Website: lowes
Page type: review-order
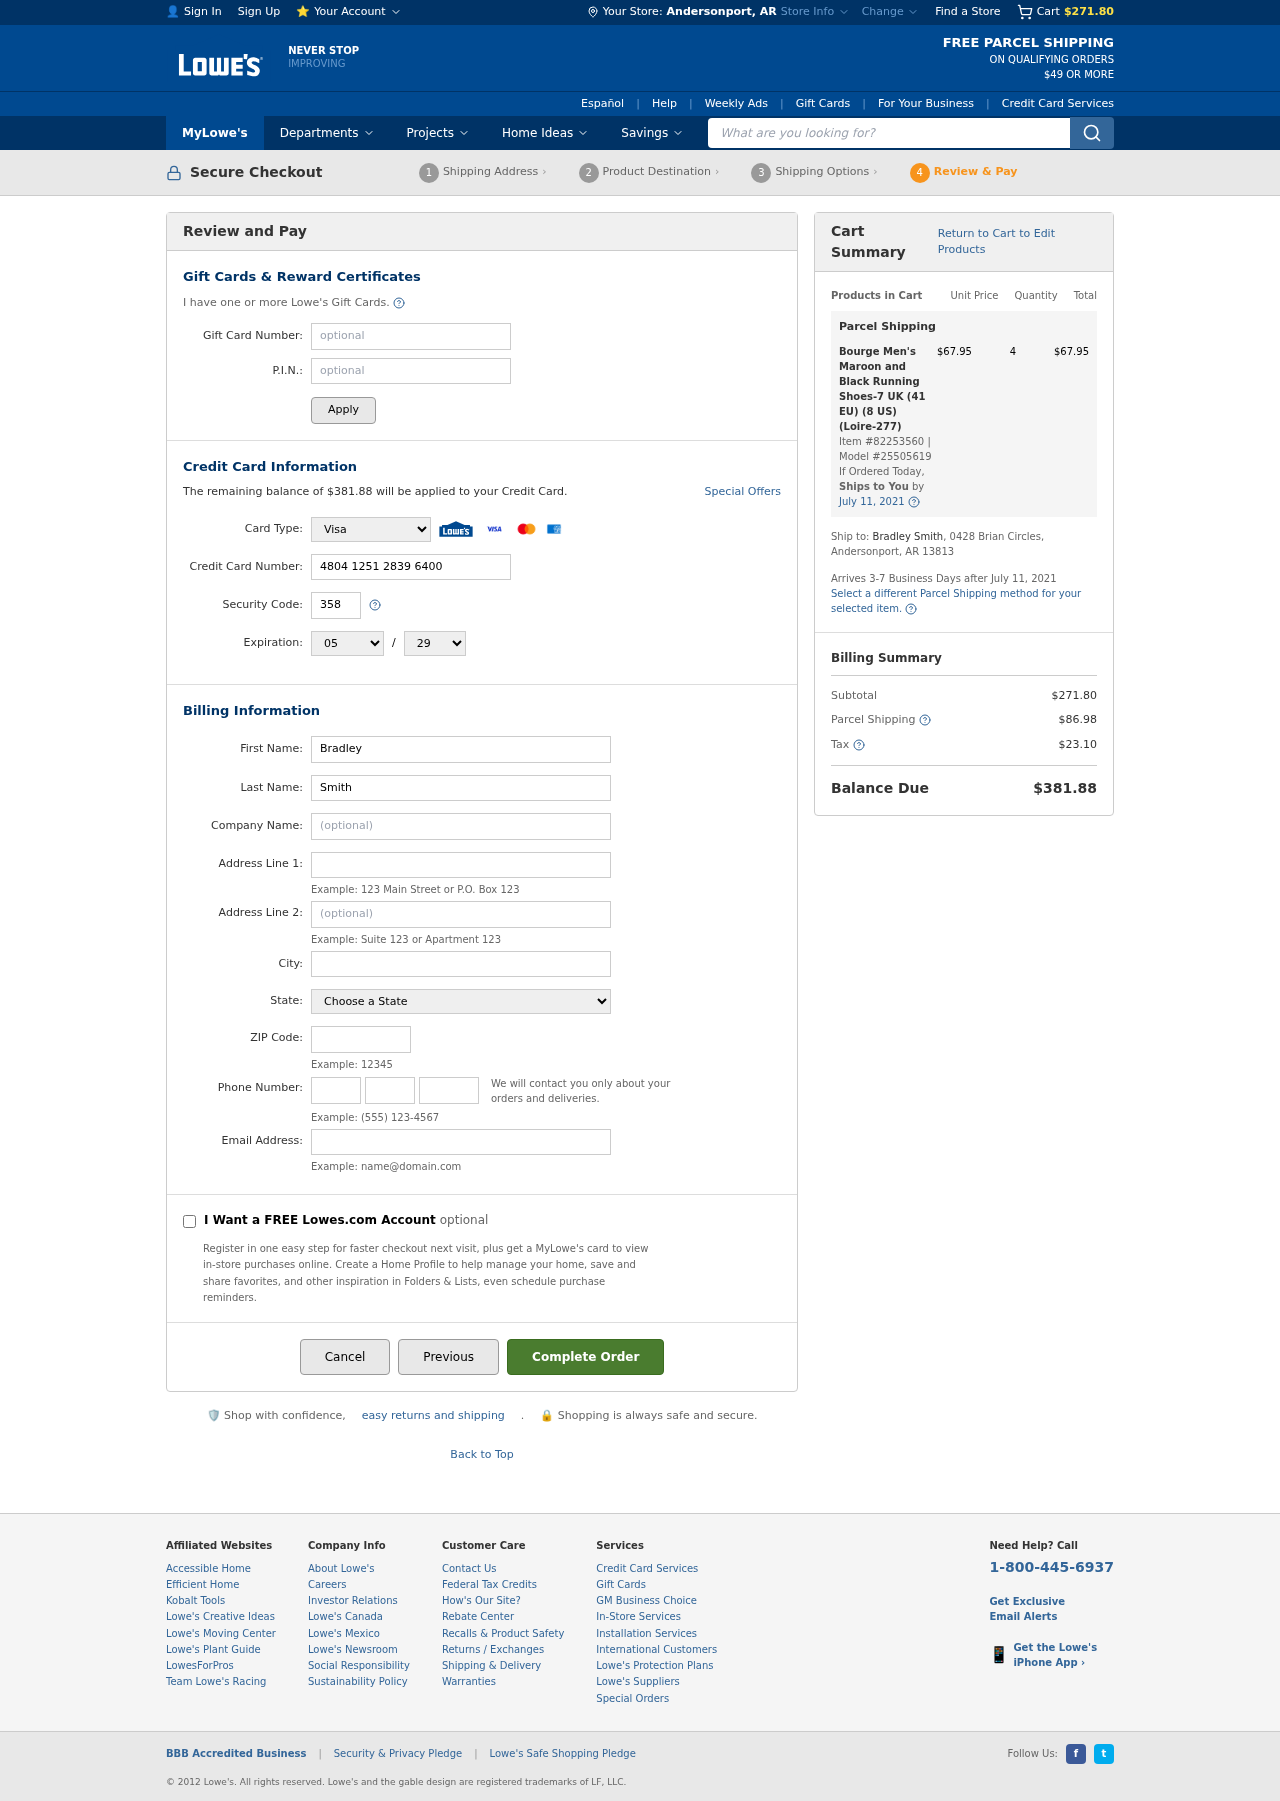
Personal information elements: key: PII_CARD_CVV
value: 358
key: PII_CARD_EXPIRY_MONTH
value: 05
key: PII_CARD_EXPIRY_YEAR
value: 29
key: PII_CARD_NUMBER
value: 4804 1251 2839 6400
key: PII_CARD_TYPE
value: Visa
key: PII_CITY
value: Andersonport
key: PII_CITY_STATE
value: Andersonport, AR
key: PII_EMAIL
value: bsmith@yahoo.com
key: PII_FIRSTNAME
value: Bradley
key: PII_LASTNAME
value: Smith
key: PII_PHONE_AREA
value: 359
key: PII_PHONE_PREFIX
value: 934
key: PII_PHONE_SUFFIX
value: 4547
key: PII_POSTCODE
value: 13813
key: PII_STATE
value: Arkansas
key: PII_STREET
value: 0428 Brian Circles
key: PII_STREET2
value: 0428 Brian Circles
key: PII_FULLNAME2
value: Bradley Smith
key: PII_STATE_ABBR
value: AR
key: PII_POSTCODE_FULL
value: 13813
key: PII_CITY_STATE_ZIP
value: Andersonport, AR 13813
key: PII_POSTCODE_NUMERIC
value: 13813
Product elements: key: PRODUCT1_NAME
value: Bourge Men's Maroon and Black Running Shoes-7 UK (41 EU) (8 US) (Loire-277)
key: PRODUCT1_PRICE
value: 67.95
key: PRODUCT1_QUANTITY
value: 4
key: PRODUCT1_ITEM_NUMBER
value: Item #82253560
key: PRODUCT1_MODEL_NUMBER
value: Model #25505619
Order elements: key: ORDER_SUBTOTAL
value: $271.80
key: ORDER_BALANCE_DUE
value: $381.88
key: ORDER_SHIPPING_DATE
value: July 11, 2021
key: ORDER_ITEM_TOTAL
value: $67.95
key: ORDER_SHIPPING_DATE2
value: July 11, 2021
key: ORDER_SHIPPING_COST
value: $86.98
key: ORDER_TAX
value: $23.10
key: ORDER_TOTAL
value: $381.88
Search elements: key: HEADER_SEARCH
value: What are you looking for?